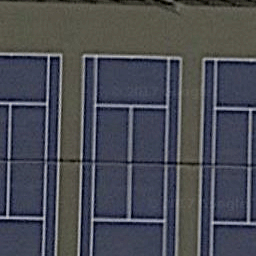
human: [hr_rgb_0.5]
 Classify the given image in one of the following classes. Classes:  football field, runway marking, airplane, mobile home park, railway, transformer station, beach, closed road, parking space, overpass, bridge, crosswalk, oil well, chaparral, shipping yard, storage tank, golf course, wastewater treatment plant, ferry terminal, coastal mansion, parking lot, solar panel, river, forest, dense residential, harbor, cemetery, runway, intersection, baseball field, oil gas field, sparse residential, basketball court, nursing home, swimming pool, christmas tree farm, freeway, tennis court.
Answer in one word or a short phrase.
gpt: tennis court